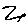
Label: zigzag